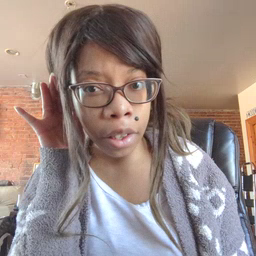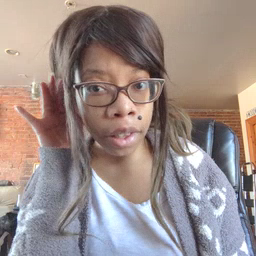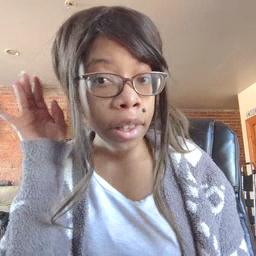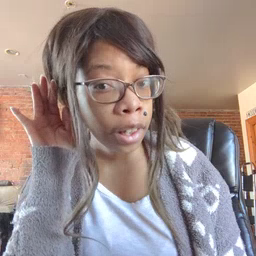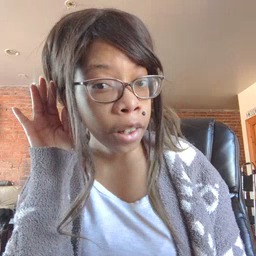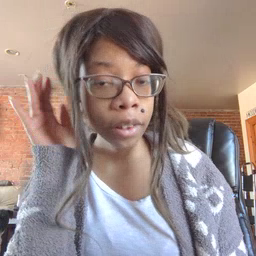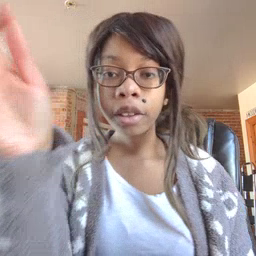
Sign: listen